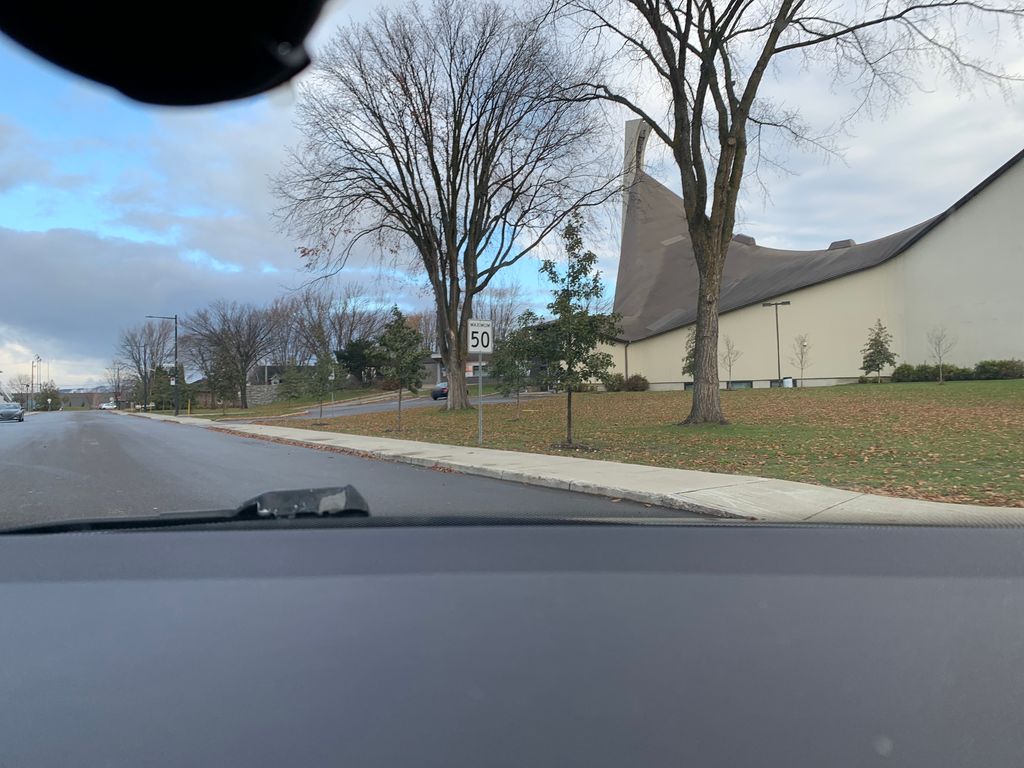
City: quebec_city